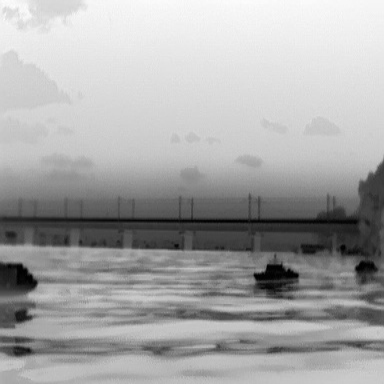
There are two warships in the infrared image.